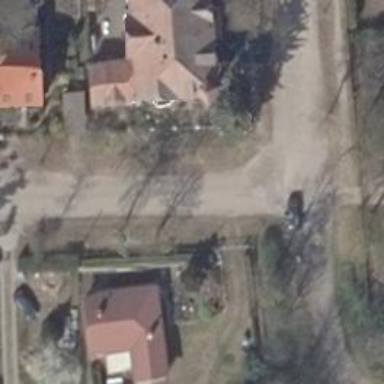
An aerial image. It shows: Residential road with compacted surface.